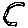
Label: moon